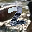
Label: 2